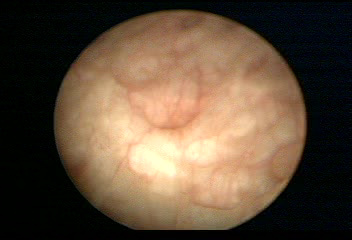
Modality: WLC
Class: Normal mucosa
Bladder cancer association: No